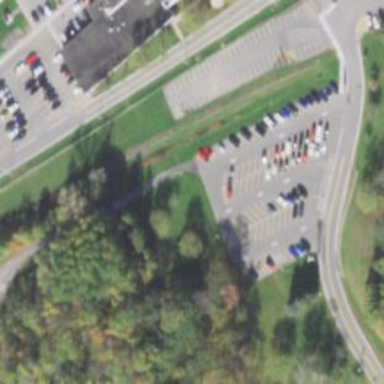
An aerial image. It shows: Parking area with surface.